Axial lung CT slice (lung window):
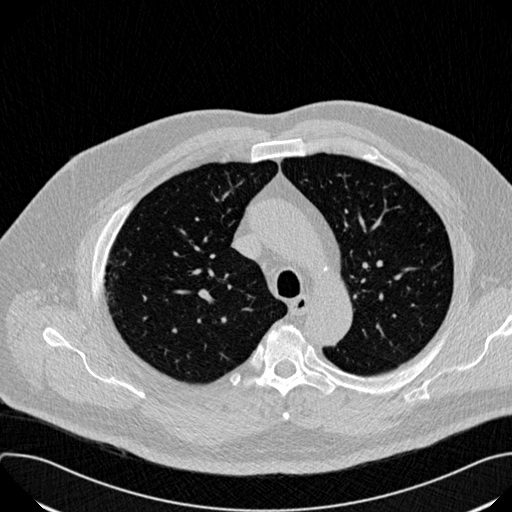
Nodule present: no